Question:
Is there a way in D3.js to create the shown chart to represent activity (on/off) of a set of flags? The data feeding it would look something like:
'''
datetime,flag1,flag2,flag3,flag4,none
6/29/2015 06:45:36,1,0,0,1,0
6/29/2015 06:47:05,1,1,0,1,0
6/29/2015 07:20:22,1,1,0,0,0
6/29/2015 07:20:46,0,1,1,0,0
6/29/2015 07:20:59,0,0,0,0,1
'''
I am hoping to have something where the x-axis scales time appropriately (which my representation does not do). It is assumed that the flag stays in the same state between successive records. Thanks!
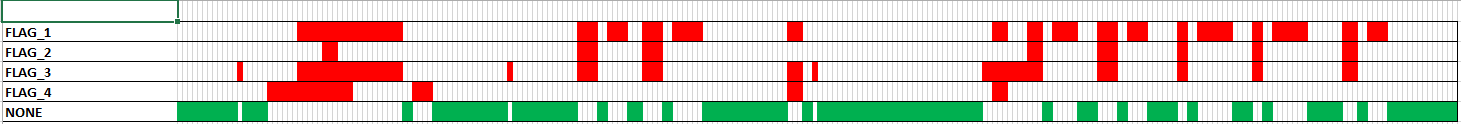
Answer: A "Swimlane Chart" displays activity lanes with indicators of activity.
Example: <URL>